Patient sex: M
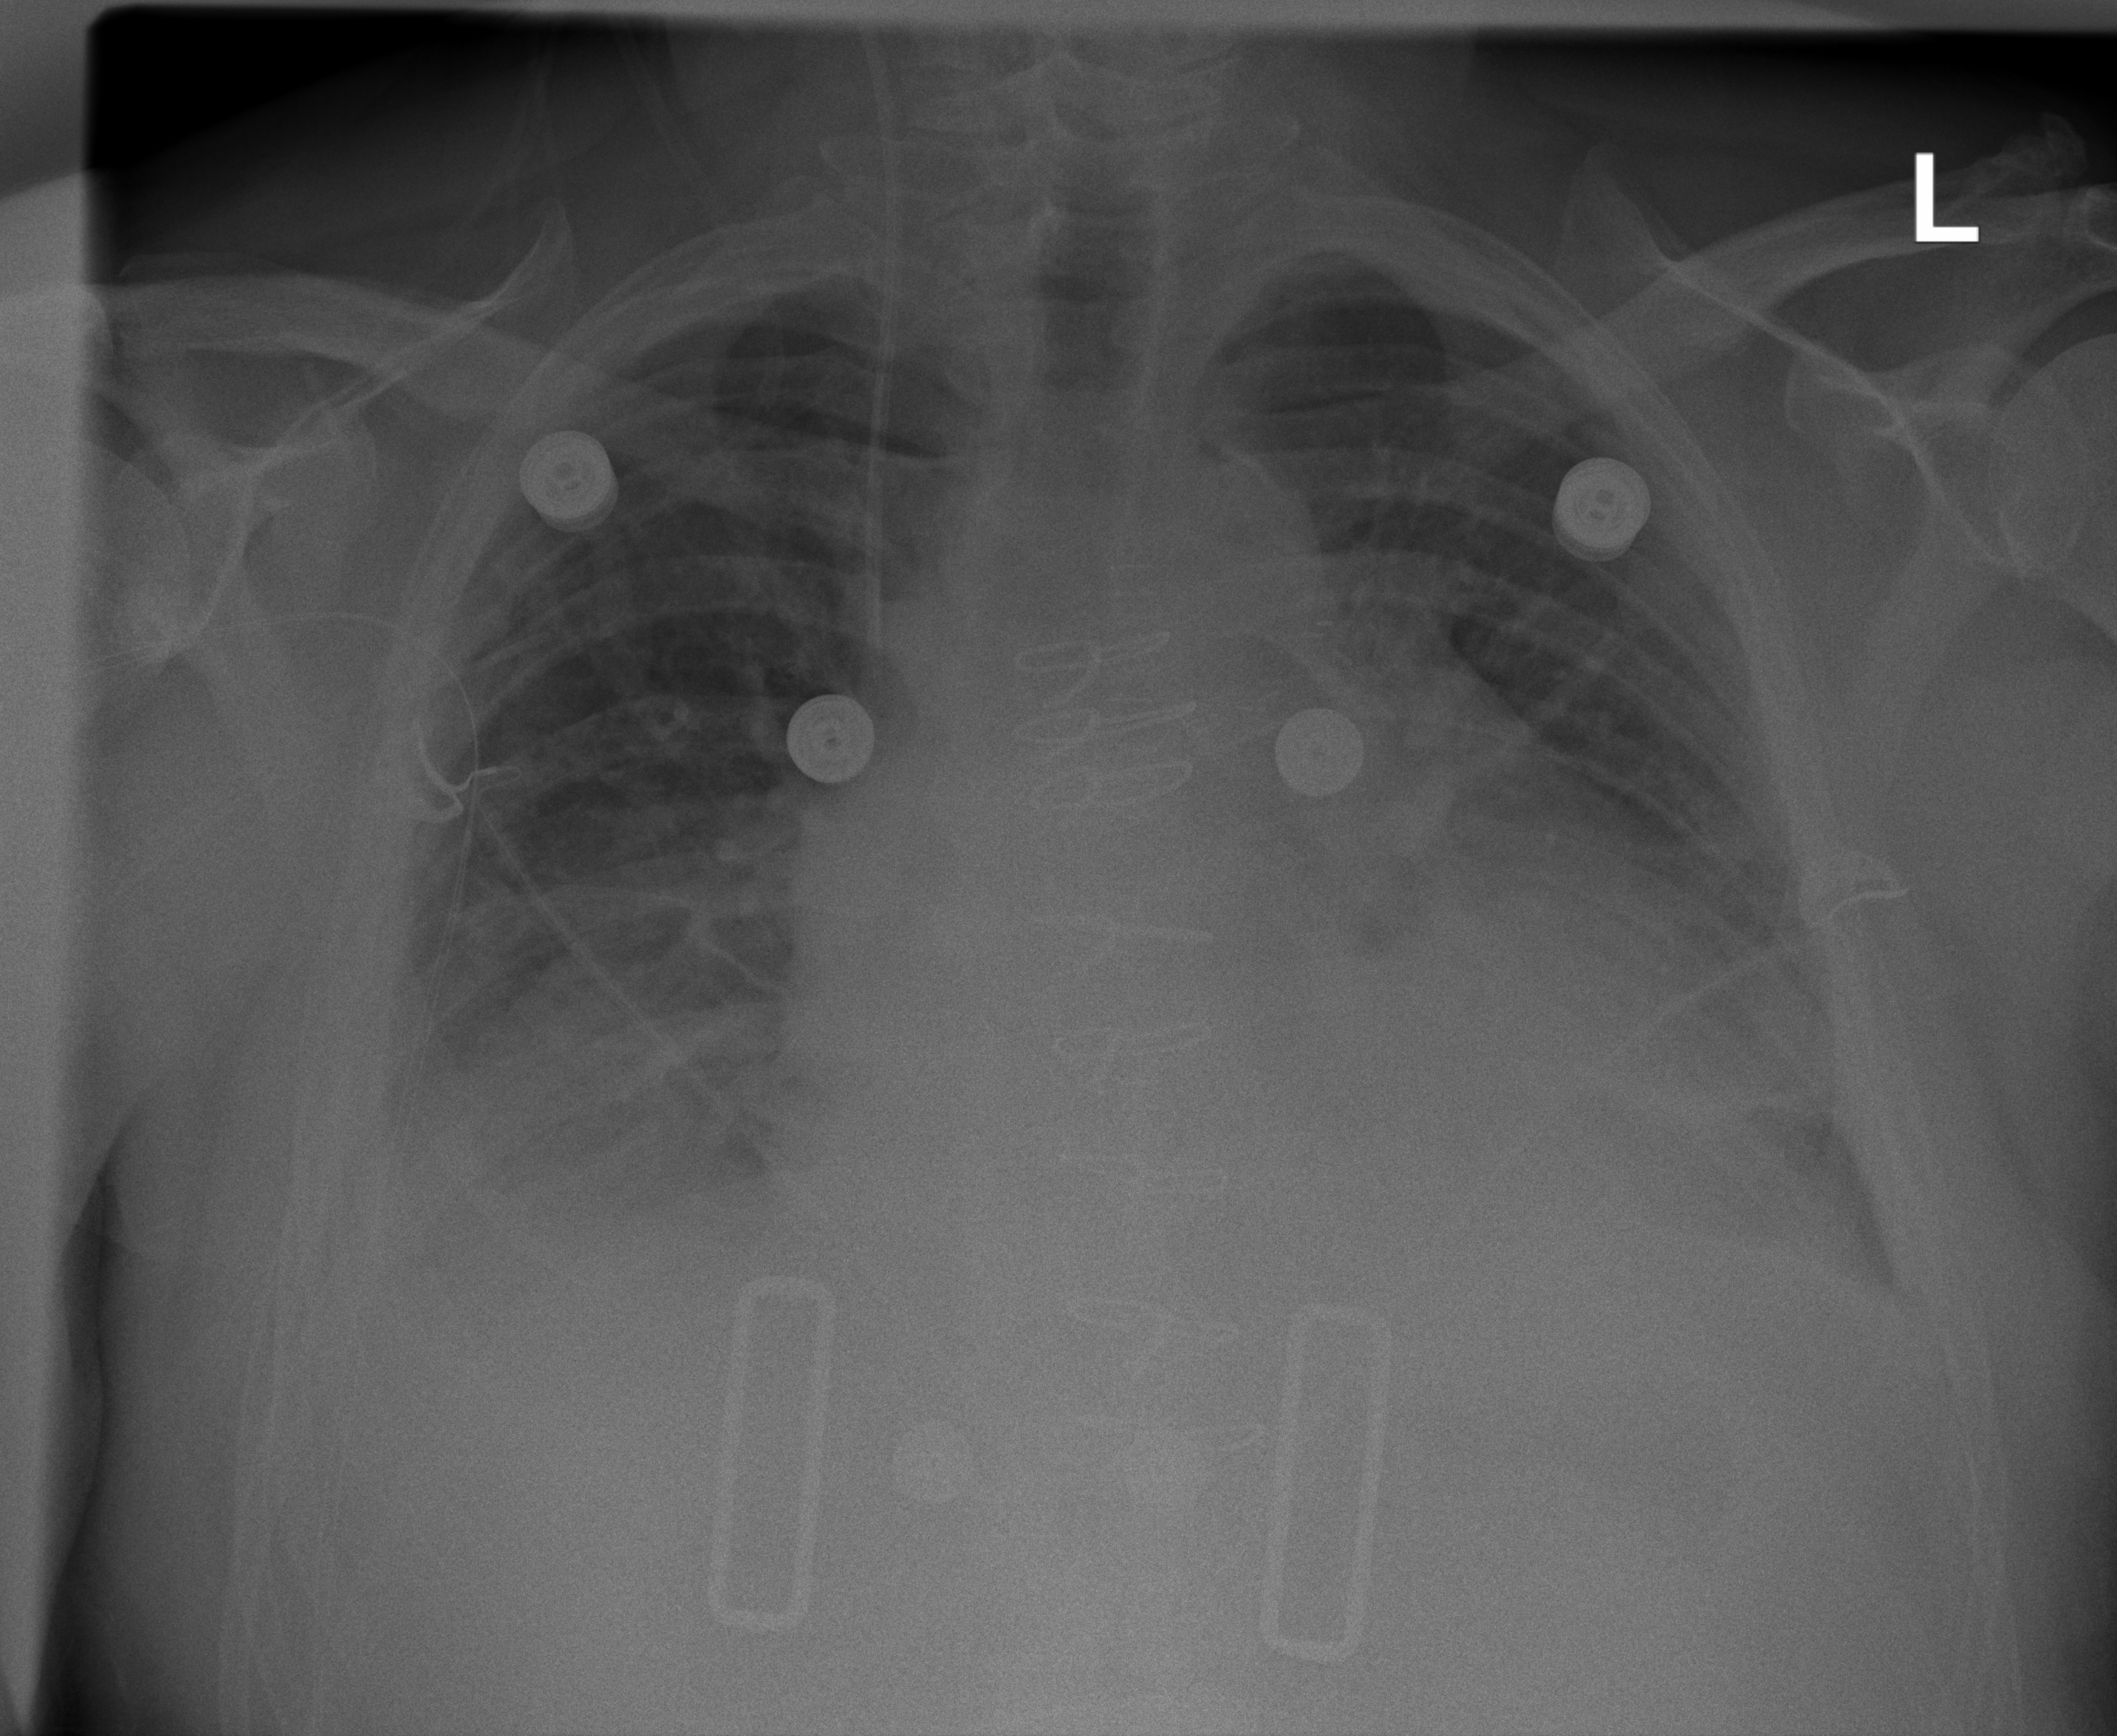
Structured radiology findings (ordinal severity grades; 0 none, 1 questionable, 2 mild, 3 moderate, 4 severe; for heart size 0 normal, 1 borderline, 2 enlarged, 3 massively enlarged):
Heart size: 2
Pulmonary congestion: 2
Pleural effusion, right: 2
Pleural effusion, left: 2
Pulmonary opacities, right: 1
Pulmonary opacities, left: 1
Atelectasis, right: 2
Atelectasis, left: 2